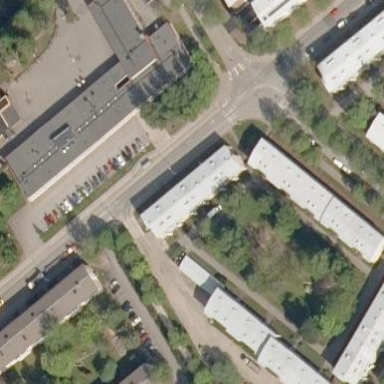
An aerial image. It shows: View of apartment building.